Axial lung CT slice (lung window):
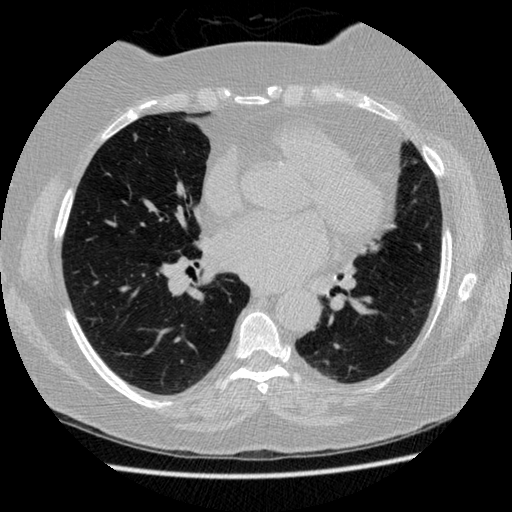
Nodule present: yes
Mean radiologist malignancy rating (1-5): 4